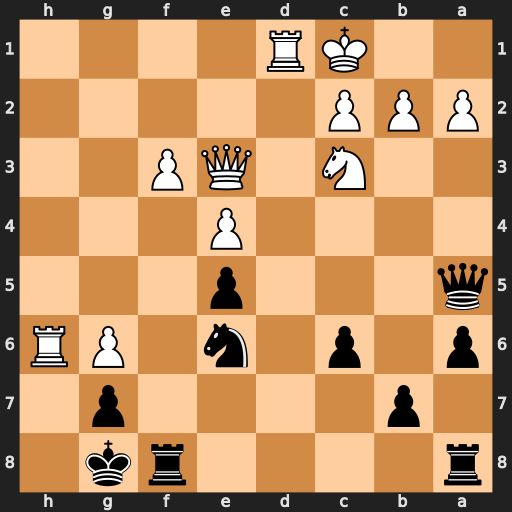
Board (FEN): r4rk1/1p4p1/p1p1n1PR/q3p3/4P3/2N1QP2/PPP5/2KR4
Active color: b
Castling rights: -
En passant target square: -
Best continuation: gxh6 Qxh6 Qc7